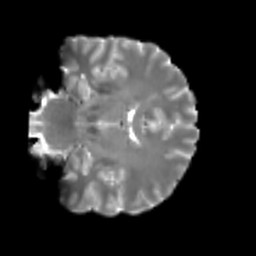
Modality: T2w
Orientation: coronal
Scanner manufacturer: siemens
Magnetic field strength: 3 T
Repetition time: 4 s
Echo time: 0.0594 s